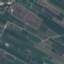
Land use / land cover: PermanentCrop